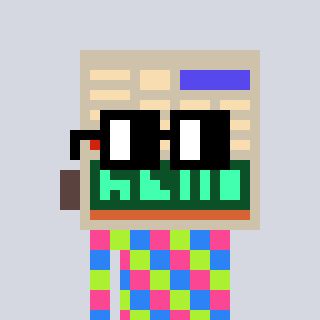
a pixel art character with square black glasses, a calculator-shaped head and a grayscale-colored body on a cool background